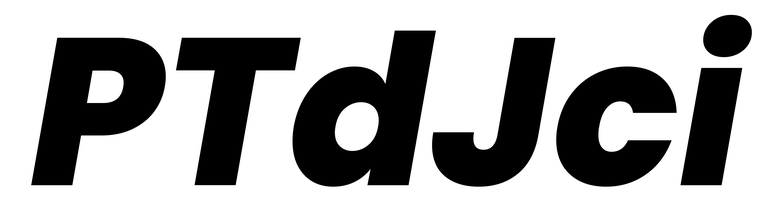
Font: Poppins-ExtraBoldItalic